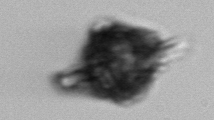
Label: Gonyaulax